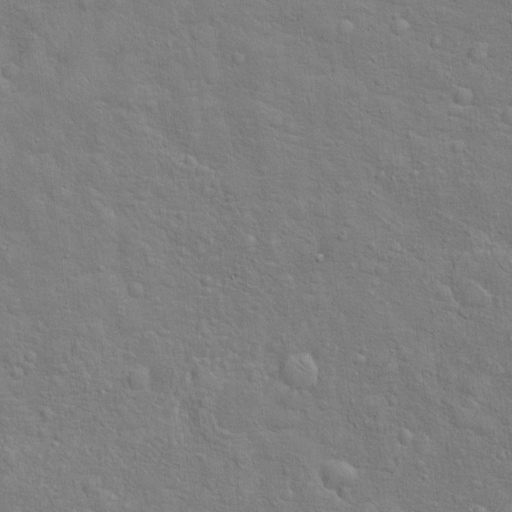
Classes present: Background